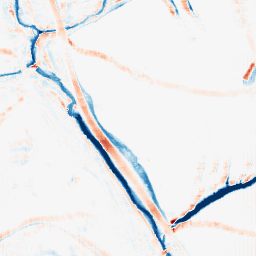
Category: morphological
Decomposition family: morphological_square
Decomposition parameters: operation: average
size: 10
Upsampling method: fft_zeropad
Upsampling parameters: scale: 2
Upsampling scale: 2